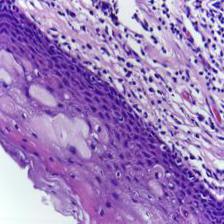
Diagnosis: Normal